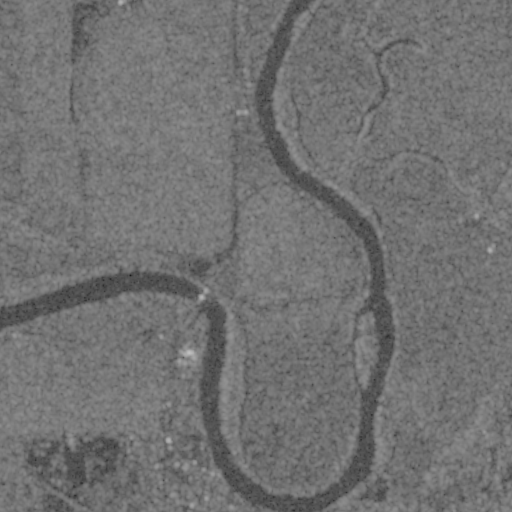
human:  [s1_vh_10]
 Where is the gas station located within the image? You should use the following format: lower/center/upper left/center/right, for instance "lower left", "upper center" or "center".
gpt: The gas station is located in the lower left of the image.
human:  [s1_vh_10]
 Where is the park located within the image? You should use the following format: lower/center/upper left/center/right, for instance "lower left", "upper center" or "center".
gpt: The park is located in the lower of the image.
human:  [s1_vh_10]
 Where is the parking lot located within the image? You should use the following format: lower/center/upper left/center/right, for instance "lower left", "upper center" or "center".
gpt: The parking lot is located in the lower center of the image.
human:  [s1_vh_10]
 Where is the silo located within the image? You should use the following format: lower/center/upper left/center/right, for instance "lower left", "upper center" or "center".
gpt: The silo is located in the center of the image.
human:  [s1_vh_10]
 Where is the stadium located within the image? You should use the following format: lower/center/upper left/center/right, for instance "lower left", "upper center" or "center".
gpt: The stadium is located in the lower center of the image.
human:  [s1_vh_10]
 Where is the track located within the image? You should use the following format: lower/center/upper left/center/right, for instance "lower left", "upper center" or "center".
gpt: The track is located in the lower center of the image.
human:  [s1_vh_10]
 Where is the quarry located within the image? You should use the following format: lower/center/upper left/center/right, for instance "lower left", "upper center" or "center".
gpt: There is no quarry in the image.

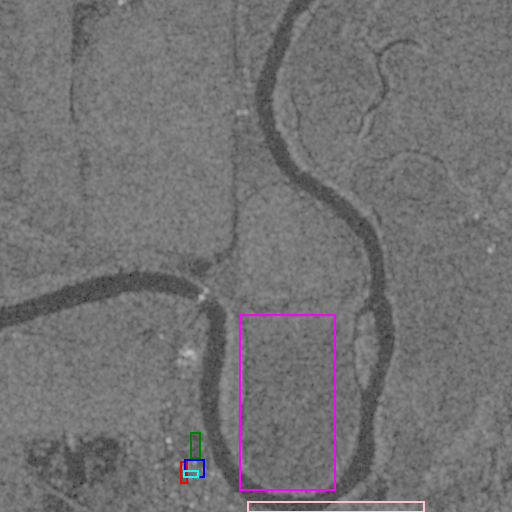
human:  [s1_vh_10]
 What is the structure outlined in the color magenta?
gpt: The structure outlined in magenta is a crop field.
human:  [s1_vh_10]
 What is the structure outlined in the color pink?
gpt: The structure outlined in pink is a park.
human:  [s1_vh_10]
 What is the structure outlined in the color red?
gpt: The structure outlined in red is a parking lot.
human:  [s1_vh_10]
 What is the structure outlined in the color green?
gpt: The structure outlined in green is a track.
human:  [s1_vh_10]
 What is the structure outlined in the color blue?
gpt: The structure outlined in blue is a building.
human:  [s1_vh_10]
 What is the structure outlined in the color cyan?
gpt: The structure outlined in cyan is a building.
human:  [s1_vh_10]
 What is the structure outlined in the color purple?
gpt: There is no purple outline.